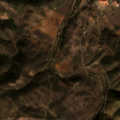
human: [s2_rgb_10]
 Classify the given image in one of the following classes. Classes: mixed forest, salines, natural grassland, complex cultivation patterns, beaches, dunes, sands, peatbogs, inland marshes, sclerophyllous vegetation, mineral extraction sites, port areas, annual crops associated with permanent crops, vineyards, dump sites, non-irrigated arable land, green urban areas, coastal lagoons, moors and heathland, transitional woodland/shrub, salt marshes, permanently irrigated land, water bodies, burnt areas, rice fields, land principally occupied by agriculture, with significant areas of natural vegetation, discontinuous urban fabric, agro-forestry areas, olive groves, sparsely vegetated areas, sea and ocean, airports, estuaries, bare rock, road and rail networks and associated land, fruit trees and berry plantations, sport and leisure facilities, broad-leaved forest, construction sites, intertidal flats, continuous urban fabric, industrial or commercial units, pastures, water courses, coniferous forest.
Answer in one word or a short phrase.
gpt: land principally occupied by agriculture, with significant areas of natural vegetation, broad-leaved forest, sclerophyllous vegetation, transitional woodland/shrub